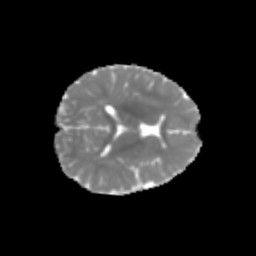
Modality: MD
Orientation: axial
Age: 6
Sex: male
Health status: healthy